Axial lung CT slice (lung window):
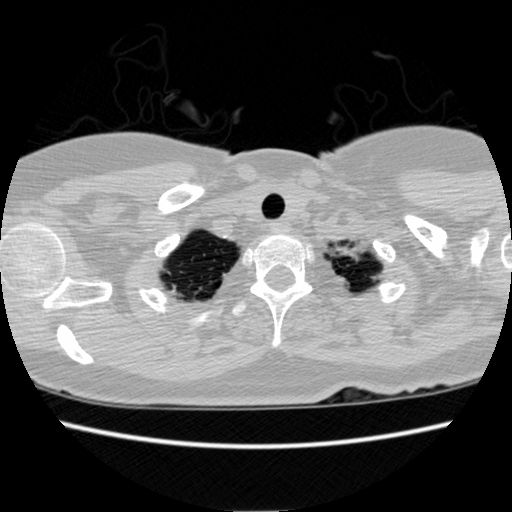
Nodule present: no